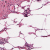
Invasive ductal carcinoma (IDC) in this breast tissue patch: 0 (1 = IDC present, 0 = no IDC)